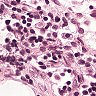
Metastatic tissue present: no